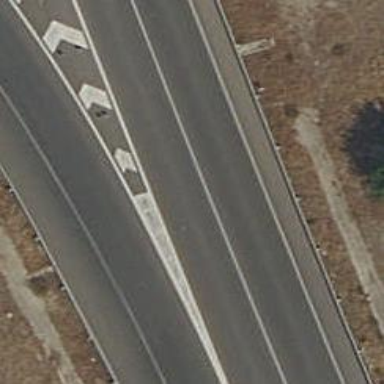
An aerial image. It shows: Trunk highway.